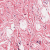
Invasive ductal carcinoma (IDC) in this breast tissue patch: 0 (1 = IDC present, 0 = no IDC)